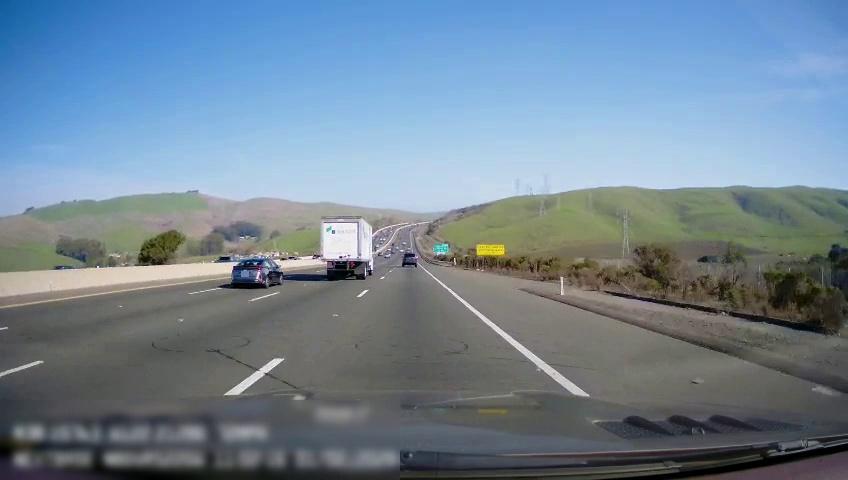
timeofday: Day
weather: Sunny
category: Drivable Space
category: Drivable Space
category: Vehicles | Car
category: Vehicles | Truck
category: Vehicles | SUV
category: Vehicles | SUV
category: Vehicles | Car
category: Lanes | Alternate Lane
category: Lanes | Alternate Lane
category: Lanes | Alternate Lane
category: Lanes | Current Lane
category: Lanes | Alternate Lane
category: Traffic | Signs
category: Traffic | Signs
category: Traffic | Signs